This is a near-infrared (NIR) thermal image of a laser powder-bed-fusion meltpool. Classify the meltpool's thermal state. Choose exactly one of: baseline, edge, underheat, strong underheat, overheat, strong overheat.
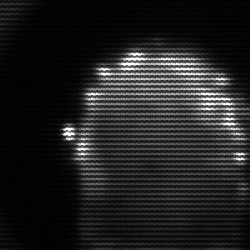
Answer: baseline